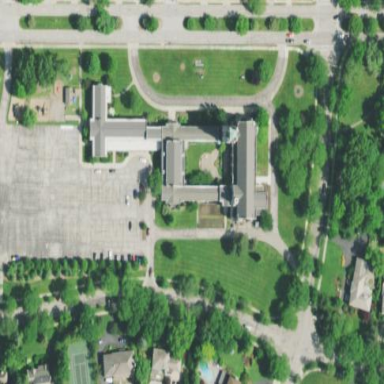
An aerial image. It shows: Kindergarten building.